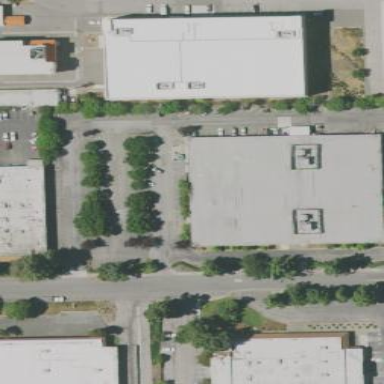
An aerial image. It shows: Commercial building.